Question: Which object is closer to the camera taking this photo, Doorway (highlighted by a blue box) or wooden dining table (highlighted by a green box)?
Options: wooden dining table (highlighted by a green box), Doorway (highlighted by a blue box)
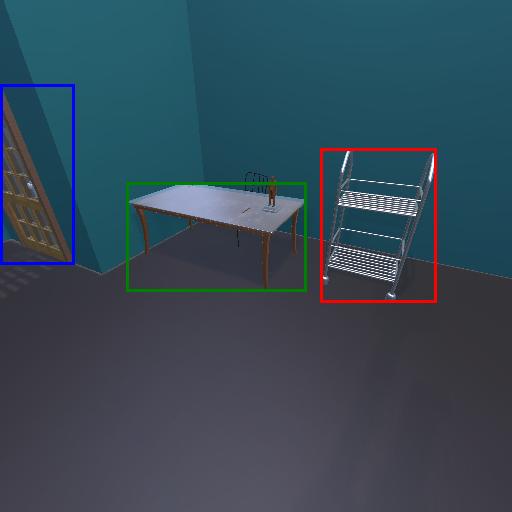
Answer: wooden dining table (highlighted by a green box)